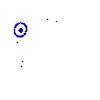
Particle: pion